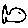
Label: fish